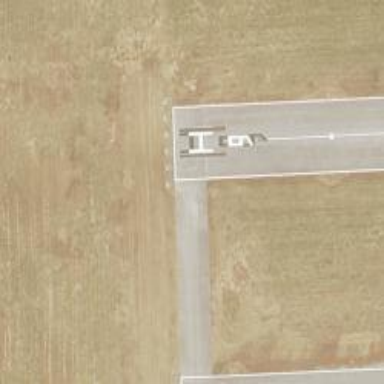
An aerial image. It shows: Runway surface made of asphalt at airport.